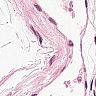
Metastatic tissue present: no